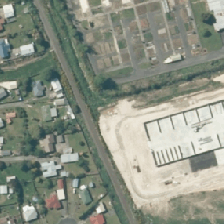
Land cover: urban_parkland